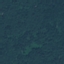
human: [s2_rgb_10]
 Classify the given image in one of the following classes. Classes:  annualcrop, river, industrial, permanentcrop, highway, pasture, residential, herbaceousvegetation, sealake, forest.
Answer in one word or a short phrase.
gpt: Forest